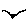
Label: bird